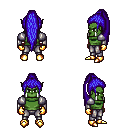
a pixel art fantasy rpg character, male body template, orc, green skin, steel arm armor, metal pants, blue extra-long topknot hairstyle, gold gloves, gold boots, four views (front, back, left, right), 2x2 character sprite sheet, small pixel art, hard edges, no anti-aliasing